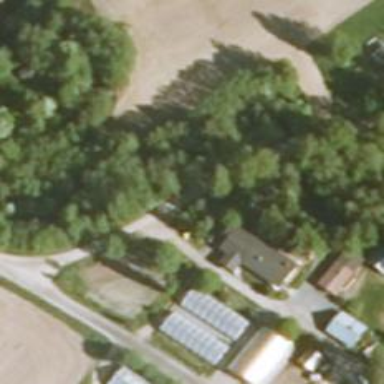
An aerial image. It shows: Shelter building.